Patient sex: M
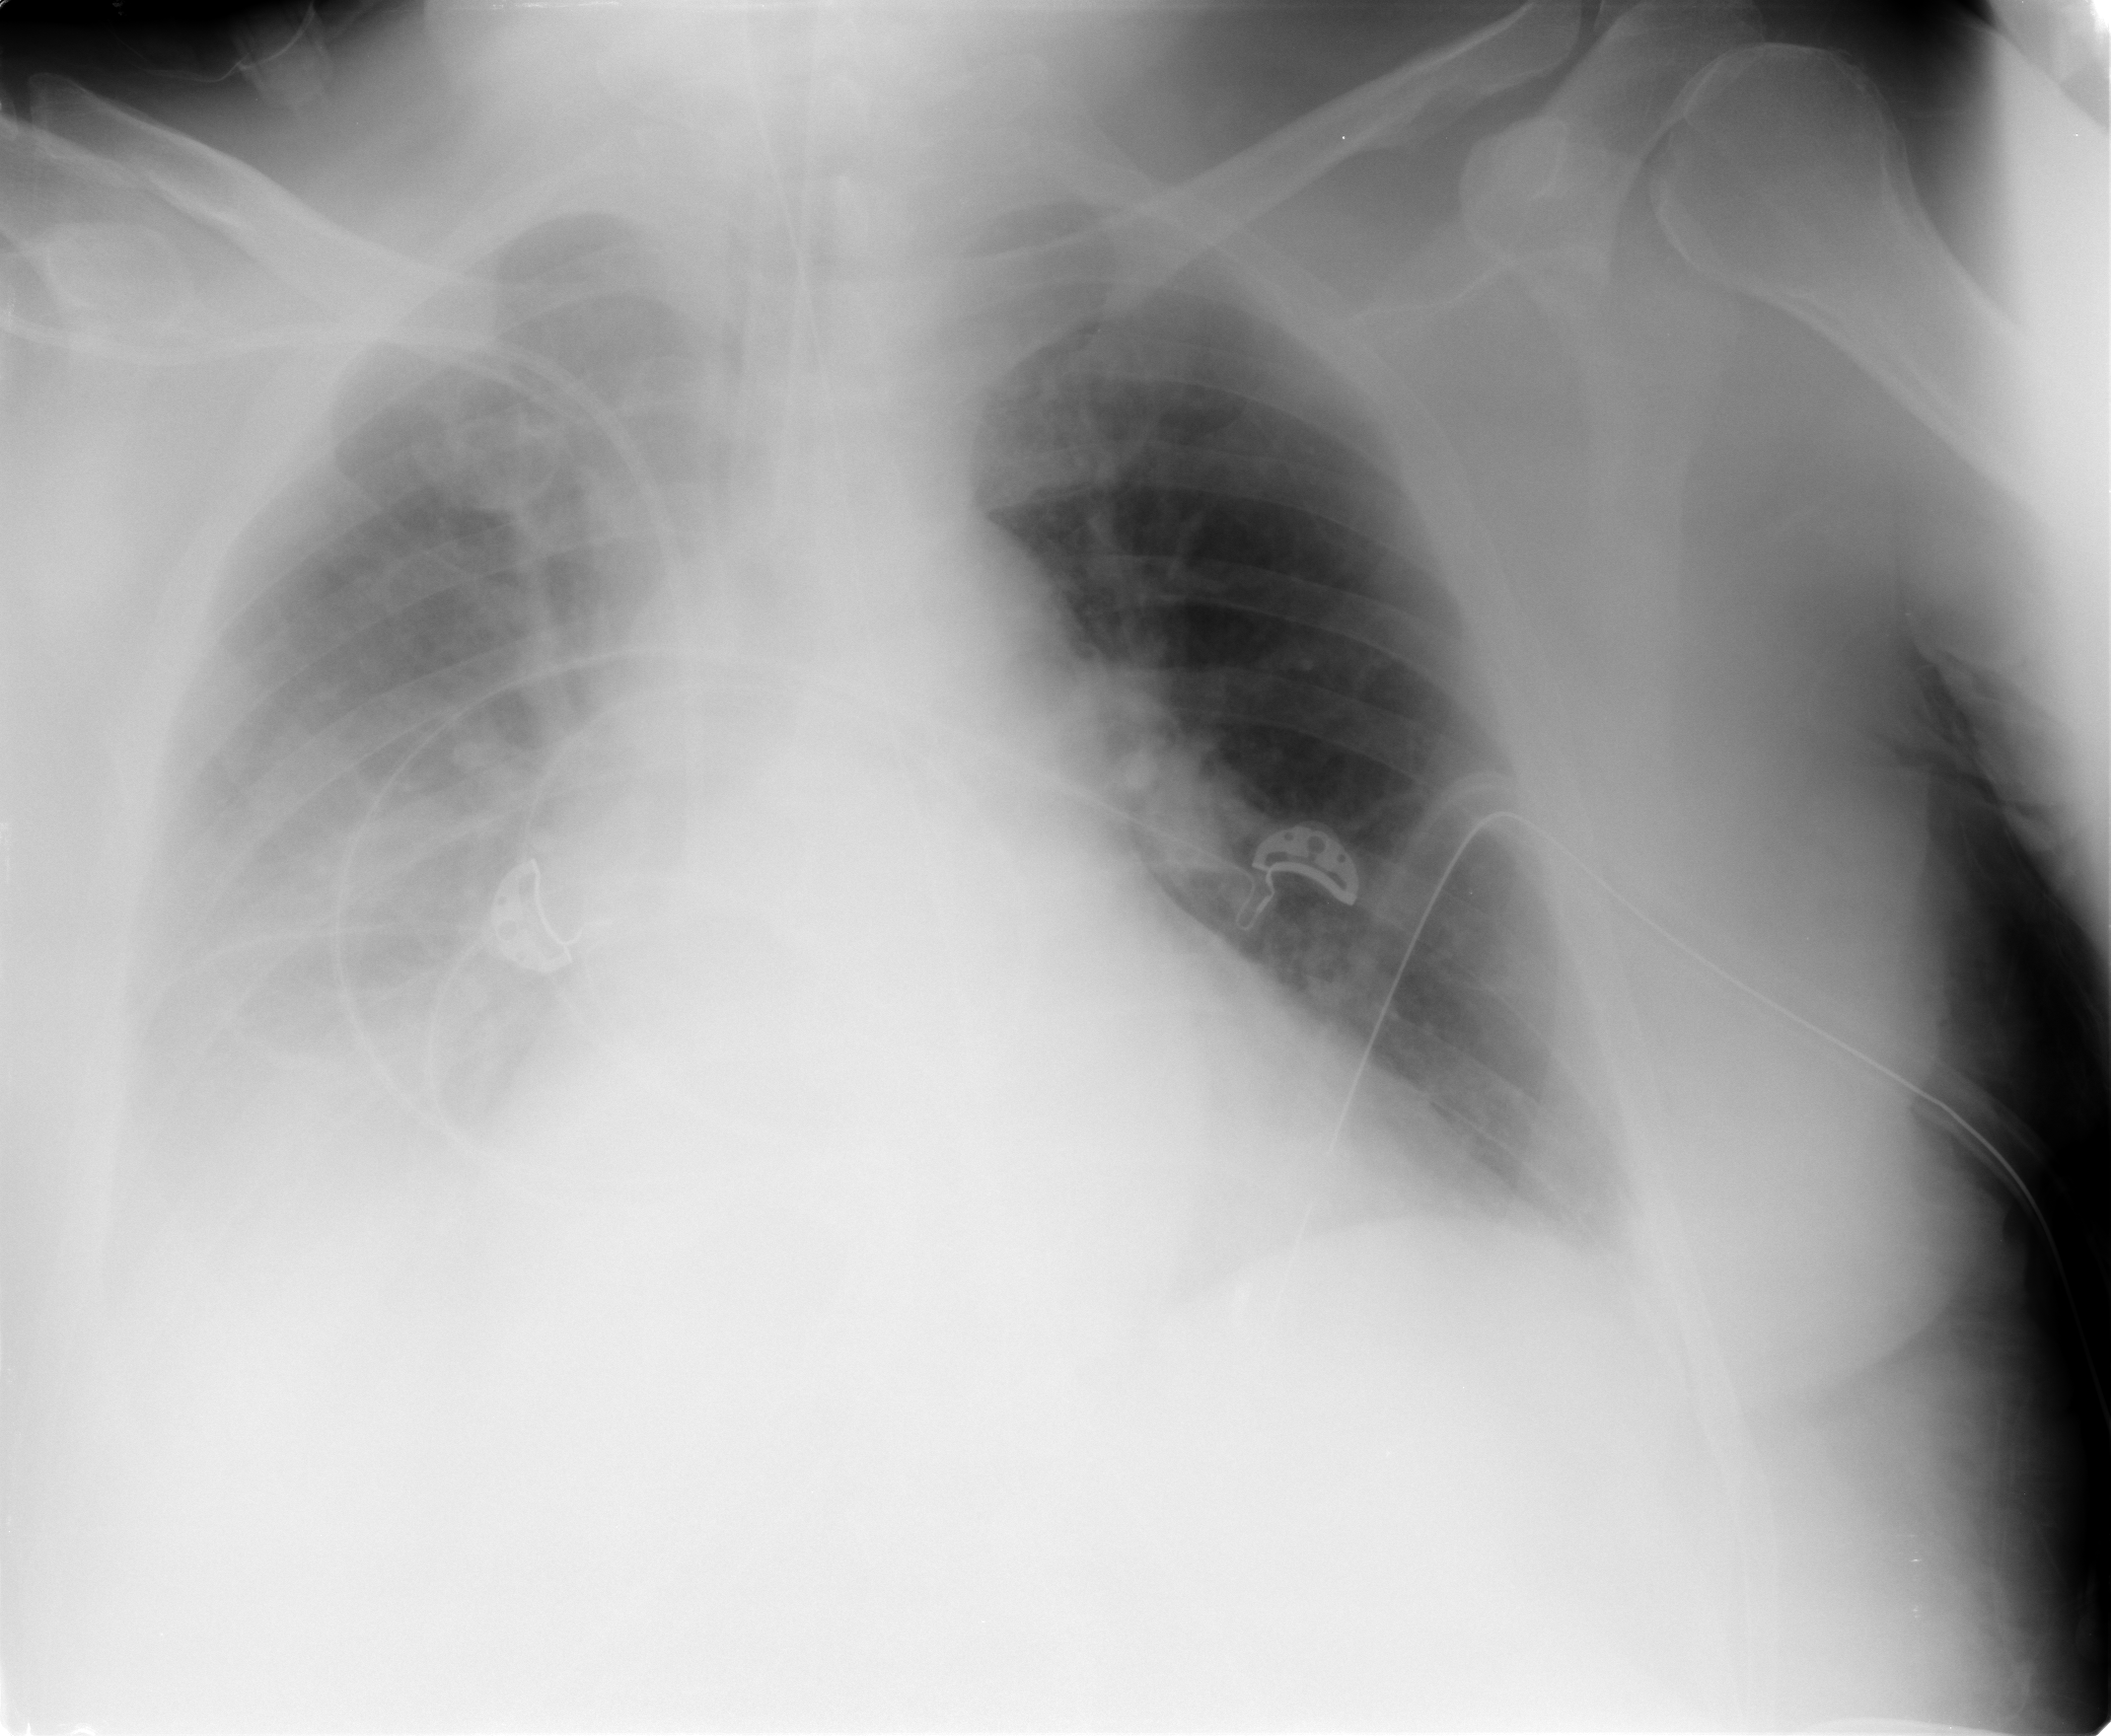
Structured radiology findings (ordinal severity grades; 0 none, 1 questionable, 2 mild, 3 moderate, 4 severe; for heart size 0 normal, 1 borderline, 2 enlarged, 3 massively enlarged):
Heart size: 2
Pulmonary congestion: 0
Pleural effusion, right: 3
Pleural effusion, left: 0
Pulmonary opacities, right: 0
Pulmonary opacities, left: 0
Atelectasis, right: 3
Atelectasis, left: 0